Question: Consider this code:
'''
var MSE = {
Module : {}
};
MSE.Module = (function() {
'use-strict';
var app = {
tabsPre : function() {
var tabsPre = {
init : function() {
},
changeTab : function(arg) {
return arg;
}
};
tabsPre.init();
return tabsPre;
}
};
return app;
})();
console.log( MSE.Module.tabsPre() );
console.log( MSE.Module.tabsPre().changeTab() ); // undefined
console.log( MSE.Module.tabsPre.changeTab() ); // Uncaught TypeError: MSE.Module.tabsPre.changeTab is not a function
'''
I am trying to access 'changeTab()' in the 'tabsPre' object, but I don't seem to be able to. The last two 'console.log' statements aren't giving me what I had hoped for. How can I do this?
Here's a JSFiddle: <URL>
In the first 'console.log', I can see the function is there:

Any help or guidance on what I'm doing wrong would be great. I'm probably having a dumb day and can't see it.
Thanks,
Mikey
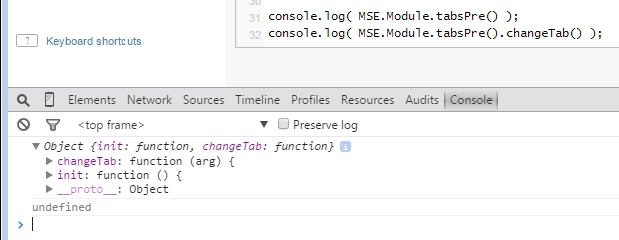
Answer: ChangeTab return the args its passed to it and it print undefined because you didn't pass any arguments, try:
'''
console.log(MSE.Module.tabsPre().changeTab("args")) //"args"
'''